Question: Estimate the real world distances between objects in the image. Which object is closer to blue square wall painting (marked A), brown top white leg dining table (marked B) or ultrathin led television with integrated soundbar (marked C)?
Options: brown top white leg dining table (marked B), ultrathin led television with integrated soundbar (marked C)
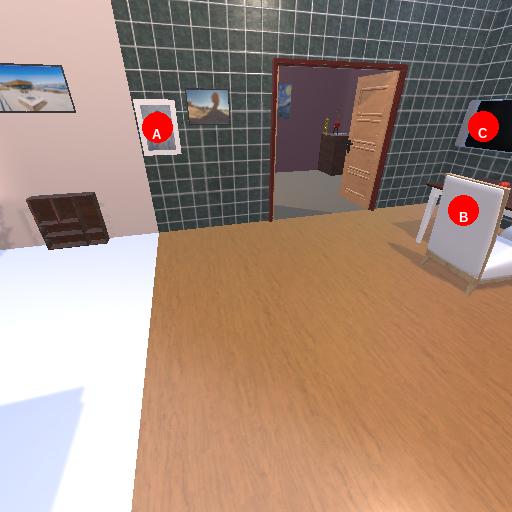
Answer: brown top white leg dining table (marked B)